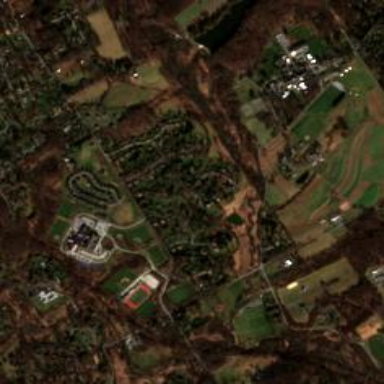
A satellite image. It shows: School.